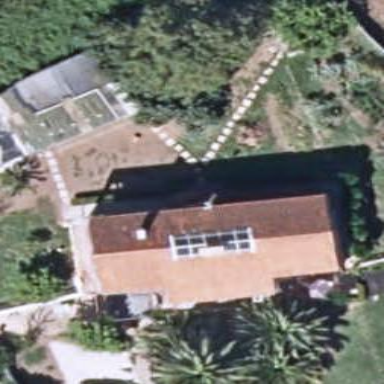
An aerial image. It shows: Simple and straightforward house.